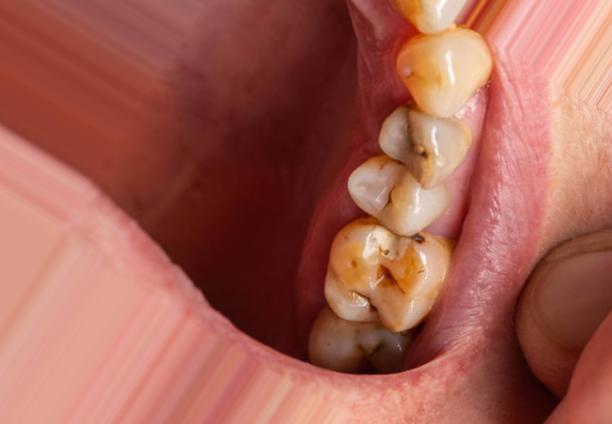
Condition: Caries